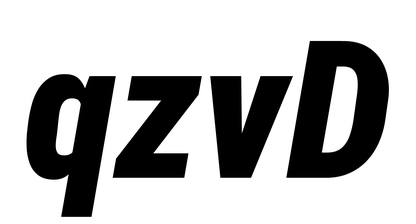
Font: Roboto-Italic_Condensed_Black_Italic